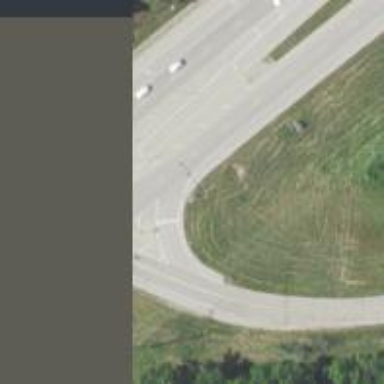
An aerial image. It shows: Solid stop line on the road.